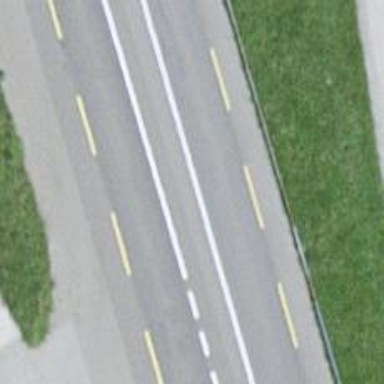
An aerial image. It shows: Primary highway with cycle lane on both sides.